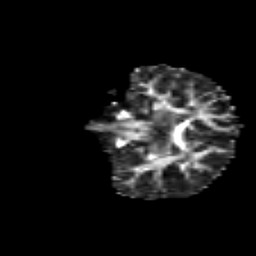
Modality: FA
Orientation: coronal
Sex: male
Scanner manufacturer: siemens
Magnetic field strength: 3 T
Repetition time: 5 s
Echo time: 0.071 s